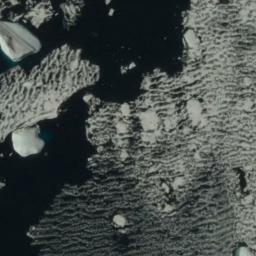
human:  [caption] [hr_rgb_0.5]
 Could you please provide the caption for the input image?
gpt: Ice cubes of various sizes and large nets of ice float on the deep blue sea .

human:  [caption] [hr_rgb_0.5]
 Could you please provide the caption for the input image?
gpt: Some sea ice of different thickness gathers together and the color of the seawater is deep blue .

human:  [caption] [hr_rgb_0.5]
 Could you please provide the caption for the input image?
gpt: There are sea ice of different sizes .

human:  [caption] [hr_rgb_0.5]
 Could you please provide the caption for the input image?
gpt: There is a big ice and many small ice on the dark blue sea .

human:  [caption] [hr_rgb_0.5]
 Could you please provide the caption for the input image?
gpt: There are many sea ice linked into sheets .